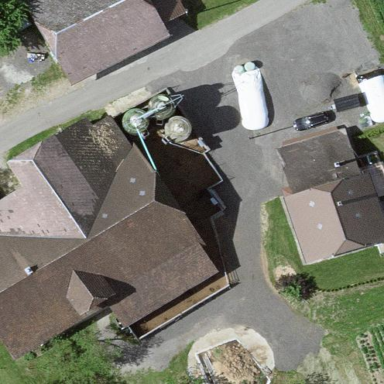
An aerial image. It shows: Farmyard area.